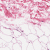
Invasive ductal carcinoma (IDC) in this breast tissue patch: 0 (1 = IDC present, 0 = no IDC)